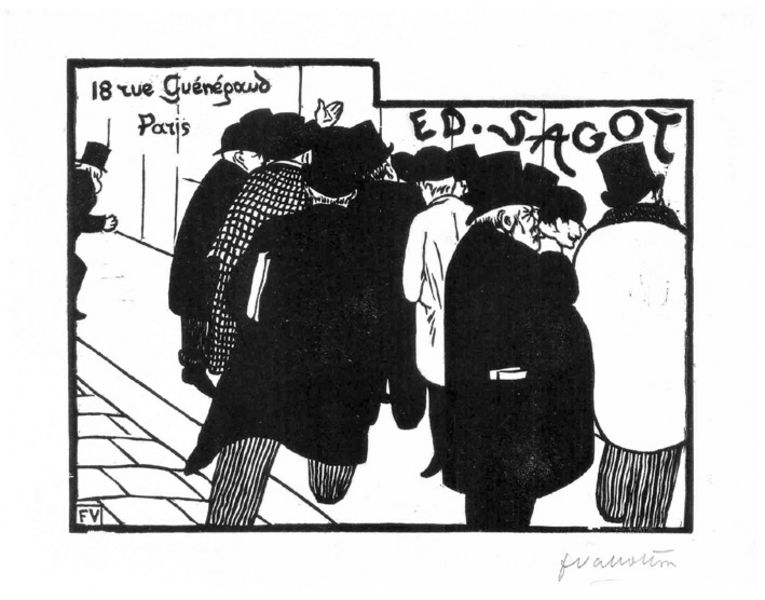
Titel: Les Amateurs d´Estampes
Künstler: Félix Vallotton
Standort: Karlsruhe
Institution: Staatliche Kunsthalle Karlsruhe
Schlagwörter: crowd, hat, men, people, white, black, france, frauen, group, talking, wall, pattern, print, paris, pavement, hand, man, ear, street, suit, exterior, road, drawing, black and white, shawl, coat, art nouveau, cartoon, coats, graphic, hats, illustration, sketch, beard, french, jacket, pen, letters, discuss, town, city, männer, newspaper, strasse, design, ink, brick, bricks, signature, pants, pocket, legs, pen and ink, stripes, lithograph, stripe, sidewalk, top hat, standing, anger, comic, frankreich, plakat, cylinder, cobblestones, block, jugendstil, running, cobblestone, gutter, 1900, balck, discussing, striped, n, marker, pinstripe, 1920s, 18, 18. jahrhundert, jackets, rue, top hats, ed, fv, sagot, 18 rue guenegawd, guenegaud, e.d.sagot, cuénégowd, ed., 18 rue guénégourd, ed. sagot, 18. hundert, ed sagot, newpaper, grupa, voting, 18 rue  guenegowd